Field crop: maize
Growth stage: 2
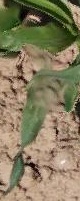
Species: maize